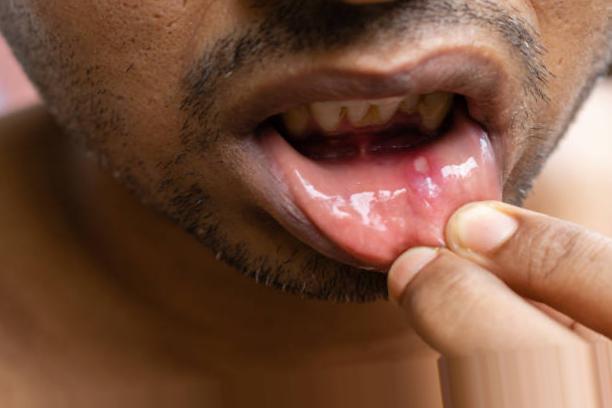
Condition: Mouth Ulcer